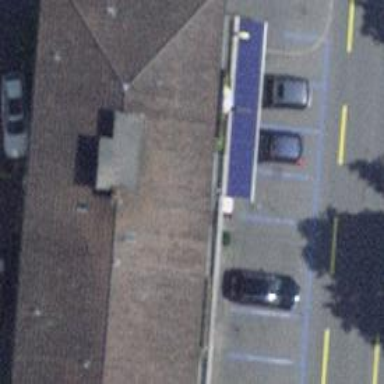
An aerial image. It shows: Restaurant.